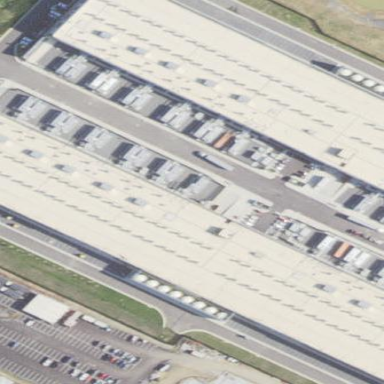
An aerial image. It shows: Data center building.